Question: Can only collapse seemingly random methods, bit annoying why is this?

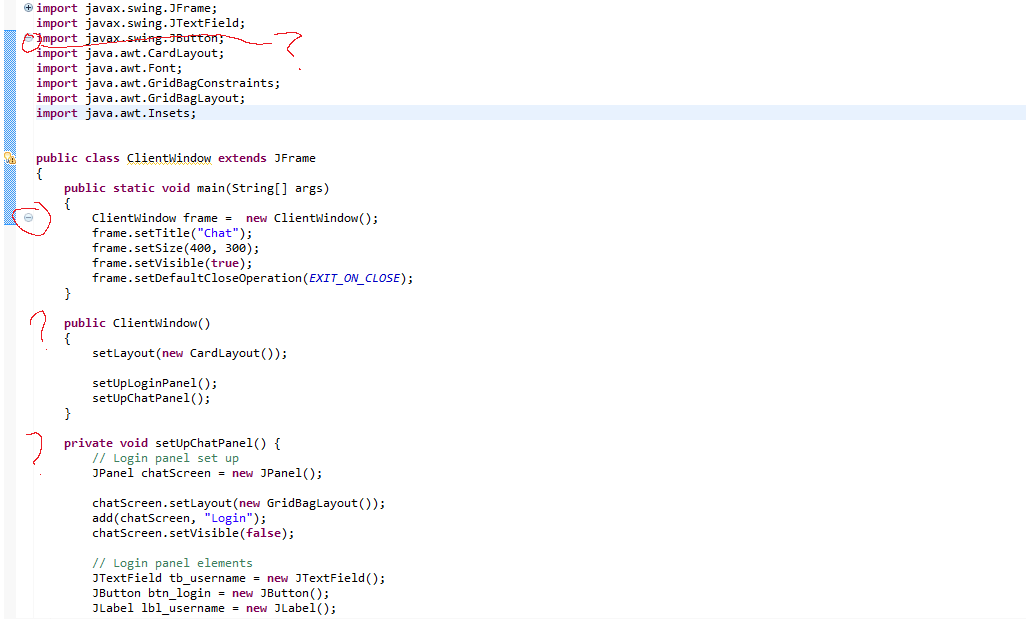
Answer: Try selecting your project(s) in Project Explorer and hitting (refresh). Then in the Project menu, select "Clean..." and hit OK. That should hopefully refresh all your markers.
If that doesn't work, Sandeep suggested restarting Eclipse with the '-clean' command line parameter.